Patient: sex F, age 59
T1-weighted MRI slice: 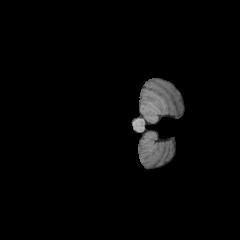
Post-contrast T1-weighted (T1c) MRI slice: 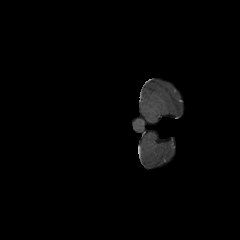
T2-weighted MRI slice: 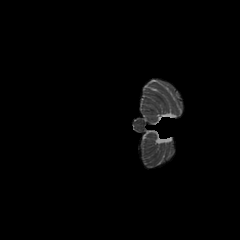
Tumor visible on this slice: no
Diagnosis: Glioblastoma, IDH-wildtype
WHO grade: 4